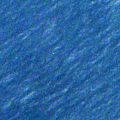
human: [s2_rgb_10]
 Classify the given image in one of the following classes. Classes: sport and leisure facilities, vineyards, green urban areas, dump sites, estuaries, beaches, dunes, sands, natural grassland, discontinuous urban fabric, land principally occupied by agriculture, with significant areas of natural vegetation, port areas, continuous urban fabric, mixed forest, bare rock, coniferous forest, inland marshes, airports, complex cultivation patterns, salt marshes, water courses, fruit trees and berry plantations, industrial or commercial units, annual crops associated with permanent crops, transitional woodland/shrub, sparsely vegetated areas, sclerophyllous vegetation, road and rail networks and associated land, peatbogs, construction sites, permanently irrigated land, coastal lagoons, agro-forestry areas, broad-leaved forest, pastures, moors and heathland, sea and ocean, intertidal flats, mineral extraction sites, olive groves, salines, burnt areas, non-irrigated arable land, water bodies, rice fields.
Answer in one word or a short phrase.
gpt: sea and ocean